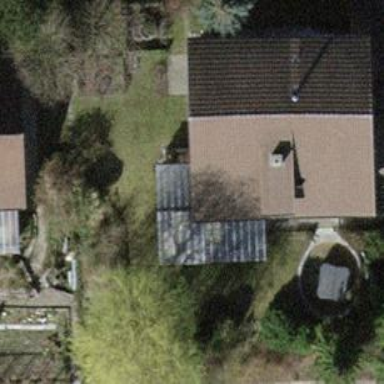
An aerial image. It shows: Gabled house with roof tiles.